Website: walmart
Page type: customer-info-address
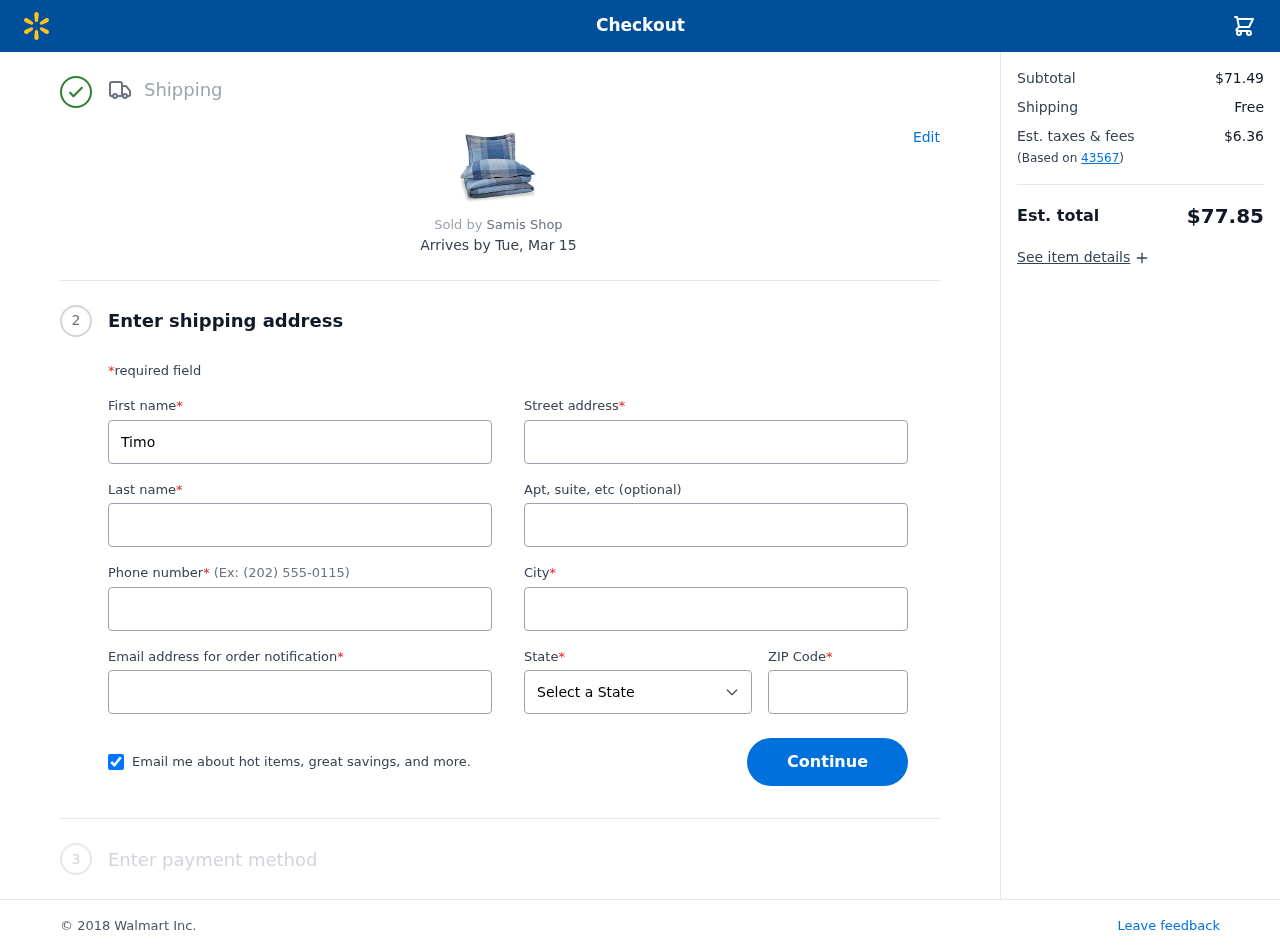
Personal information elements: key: PII_CITY
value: South Dennis
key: PII_EMAIL
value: timothy.jackson@hotmail.com
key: PII_FIRSTNAME
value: Timothy
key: PII_LASTNAME
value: Jackson
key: PII_PHONE
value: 2913108658
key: PII_POSTCODE
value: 43567
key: PII_STATE
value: South Dakota
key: PII_STREET
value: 48323 Michael Ville Suite 199
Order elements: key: ORDER_DELIVERY_DATE
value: Tue, Mar 15
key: ORDER_SUBTOTAL
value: $71.49
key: ORDER_SHIPPING_COST
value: Free
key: ORDER_TAX
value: $6.36
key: ORDER_TOTAL
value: $77.85